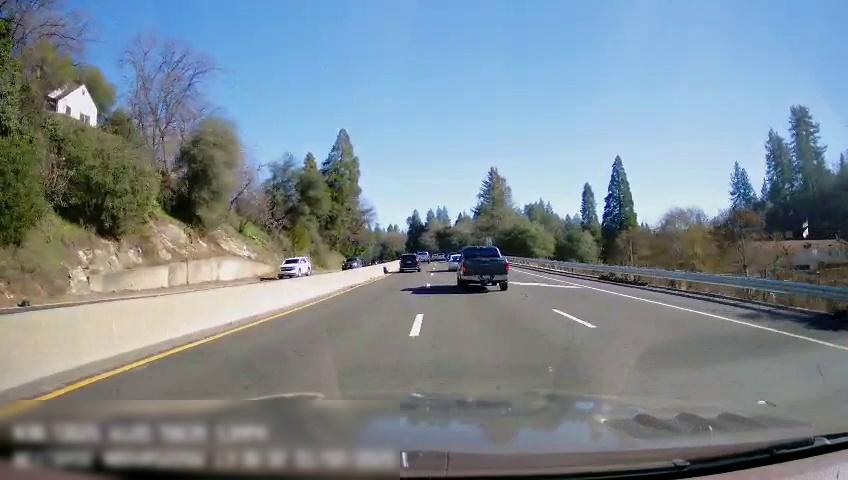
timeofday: Day
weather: Sunny
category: Drivable Space
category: Drivable Space
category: Vehicles | Truck
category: Vehicles | SUV
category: Vehicles | Truck
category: Vehicles | Car
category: Vehicles | SUV
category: Vehicles | Car
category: Lanes | Current Lane
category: Lanes | Current Lane
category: Lanes | Current Lane
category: Lanes | Alternate Lane
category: Lanes | Opposite Lane
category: Traffic | Signs